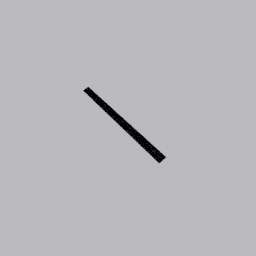
Label: architecture